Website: lowes
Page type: billing-address
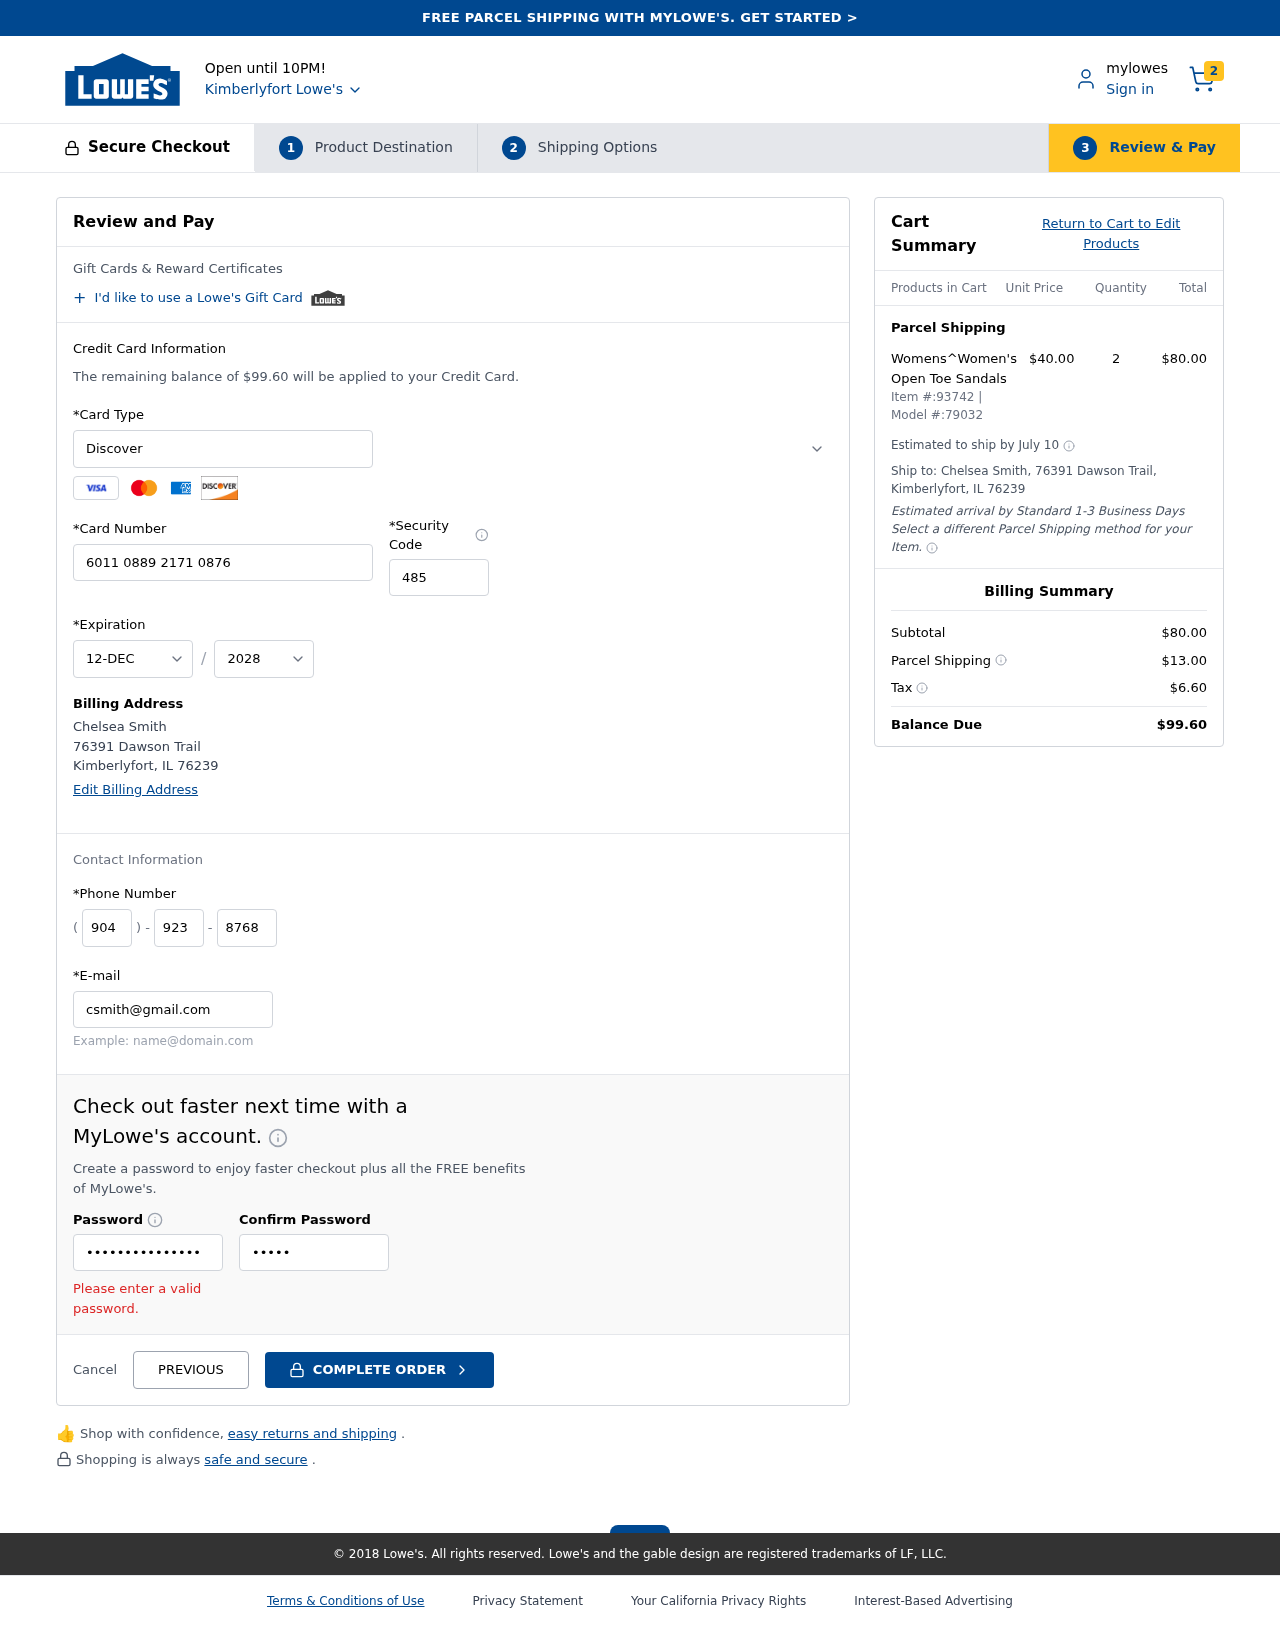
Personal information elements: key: PII_CARD_CVV
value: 485
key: PII_CARD_EXPIRY_MONTH
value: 12
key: PII_CARD_EXPIRY_YEAR
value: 28
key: PII_CARD_NUMBER
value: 6011 0889 2171 0876
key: PII_CARD_TYPE
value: Discover
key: PII_CITY
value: Kimberlyfort
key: PII_CITY_STATE_ZIP
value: Kimberlyfort, IL 76239
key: PII_EMAIL
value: csmith@gmail.com
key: PII_FULLNAME
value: Chelsea Smith
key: PII_PHONE_AREA
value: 904
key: PII_PHONE_PREFIX
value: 923
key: PII_PHONE_SUFFIX
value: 8768
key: PII_STREET
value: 76391 Dawson Trail
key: PII_FULLNAME2
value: Chelsea Smith
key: PII_STATE_ABBR
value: IL
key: PII_POSTCODE
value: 76239
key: PII_POSTCODE_FULL
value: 76239
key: PII_CITY_STATE
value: Kimberlyfort, IL
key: PII_POSTCODE_NUMERIC
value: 76239
Product elements: key: PRODUCT1_NAME
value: Womens^Women's Open Toe Sandals
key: PRODUCT1_PRICE
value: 40
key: PRODUCT1_QUANTITY
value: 2
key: PRODUCT_ITEM_NUMBER
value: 93742
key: PRODUCT_MODEL_NUMBER
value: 79032
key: PRODUCT1_LINE_TOTAL
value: $80.00
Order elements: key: ORDER_NUM_ITEMS
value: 2
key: ORDER_TOTAL
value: $99.60
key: ORDER_SHIPPING_DATE
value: July 10
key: ORDER_SUBTOTAL
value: $80.00
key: ORDER_SHIPPING_COST
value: $13.00
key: ORDER_TAX
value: $6.60